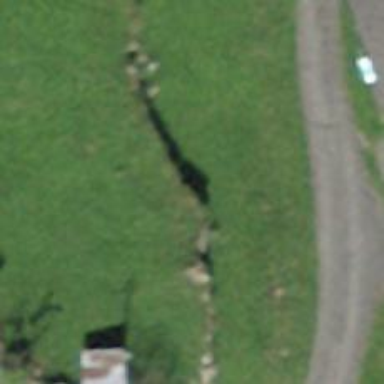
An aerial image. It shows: Wall made of dry stone.